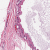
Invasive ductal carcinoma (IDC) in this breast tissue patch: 0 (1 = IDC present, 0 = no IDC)